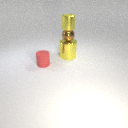
small brown metal sphere above large yellow metal cylinder